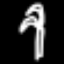
Label: palm tree